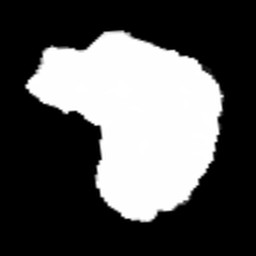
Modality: FA
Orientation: sagittal
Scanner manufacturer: siemens
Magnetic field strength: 3 T
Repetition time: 3.6 s
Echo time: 0.092 s